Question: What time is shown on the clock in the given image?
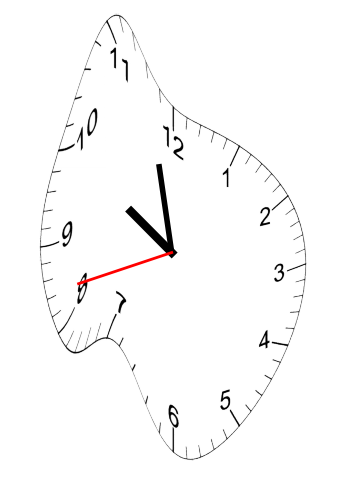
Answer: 09:57:42